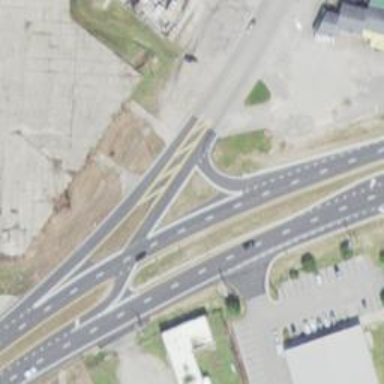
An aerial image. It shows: Asphalt trunk link road.